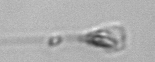
Label: Asterionellopsis_glacialis